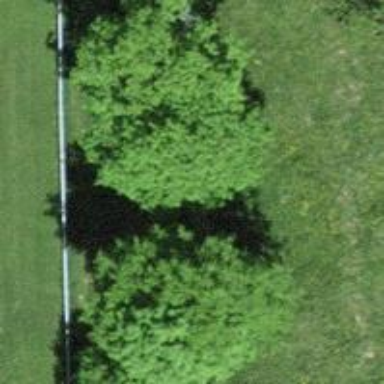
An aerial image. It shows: Hedge acting as barrier.